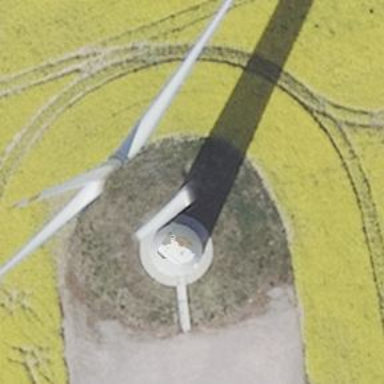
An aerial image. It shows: Wind generator powered by horizontal axis wind turbine.